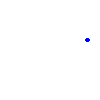
Particle: pion